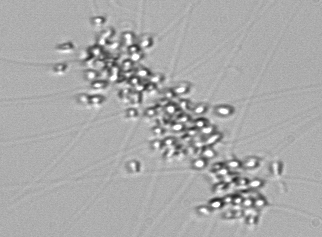
Label: Chaetoceros_didymus_TAG_external_flagellate